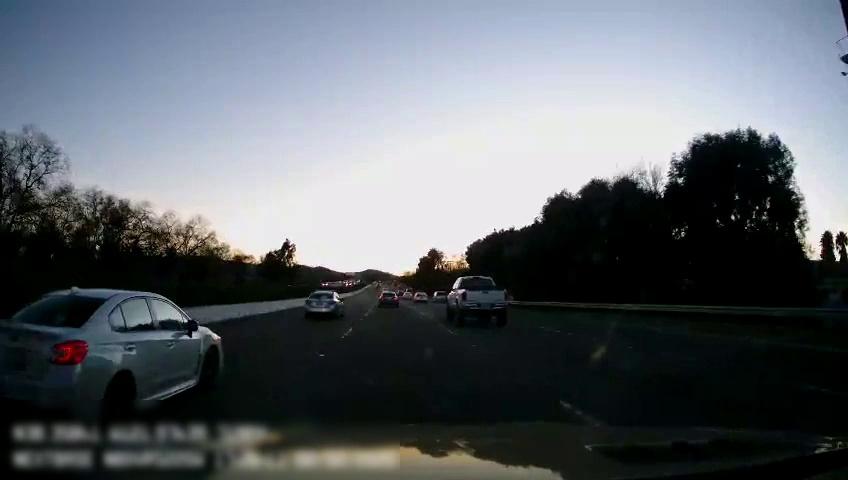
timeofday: Day
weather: Cloudy
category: Drivable Space
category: Vehicles | Car
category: Vehicles | Truck
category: Vehicles | Car
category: Vehicles | Car
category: Vehicles | Van
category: Vehicles | Car
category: Lanes | Current Lane
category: Lanes | Current Lane
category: Lanes | Alternate Lane
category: Lanes | Alternate Lane